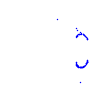
Particle: kaon